Question: I'm injecting some jQuery to make the Alt Text field required in WordPress upload thick box.
It intercepts the button click and checks if the field has been filled or not.
It works ok for the and tabs, but the tab needs a needs a "" when an upload finishes to alter the behavior of the button.

---
---
I was trying with 'setInterval', but don't know how to or it, but maybe someone is aware if a listener exists, or even how to make this code work because I suspect my logic here is fuzzy...
Here's the code, commented.
'''
add_action('admin_head-media-upload-popup','so_11149675_required_alt_text');
function so_11149675_required_alt_text()
{
// Detect current tab ("From Computer" == "type")
$tab = isset($_GET['tab']) ? $_GET['tab'] : "type";
// ( 'From Computer' or ( 'Gallery' and 'Library' ) )
$jquery = ('type' == $tab) ? 'var refreshUpload = setInterval(function(){$(".savesend input").each(checkAltTextPermanent);},500);' : '$(".savesend input").each(checkAltTextOnce);';
echo <<<HTML
<script language="javascript" type="text/javascript">
// var refreshUpload; /* testing */
// Function called by From Computer tab
// should run only once -> when the upload table and fields are created
function checkAltTextPermanent() {
// Create the required asterisk symbol
// setInterval creates a loop here
jQuery('.image_alt th label').each(function(i,e) {
jQuery('<span class="alignright"><abbr title="required" class="required">*</abbr></span>').prependTo(this);
});
// Alter button behavior
// Another loop in the alert box
jQuery(this).click(function(e) {
// clearInterval(refreshUpload);
var value = jQuery(this).parent().parent().parent().find('.image_alt input').val();
if('' != value)
return true;
alert ('Please fill the Alt text');
return false;
});
}
// Function called by Gallery and Library tabs
function checkAltTextOnce() {
jQuery(this).click(function(e) {
var value = jQuery(this).parent().parent().parent().find('.image_alt input').val();
if('' != value)
return true;
alert ('Please fill the Alt text');
return false;
});
}
jQuery(document).ready(function($) {
// Defined in PHP, calls checkAltTextOnce or checkAltTextPermanent
{$jquery}
// Used in Gallery and Libray tabs
$('.image_alt th label').each(function(i,e) {
$('<span class="alignright"><abbr title="required" class="required">*</abbr></span>').prependTo(this);
});
});
</script>
HTML;
}
'''
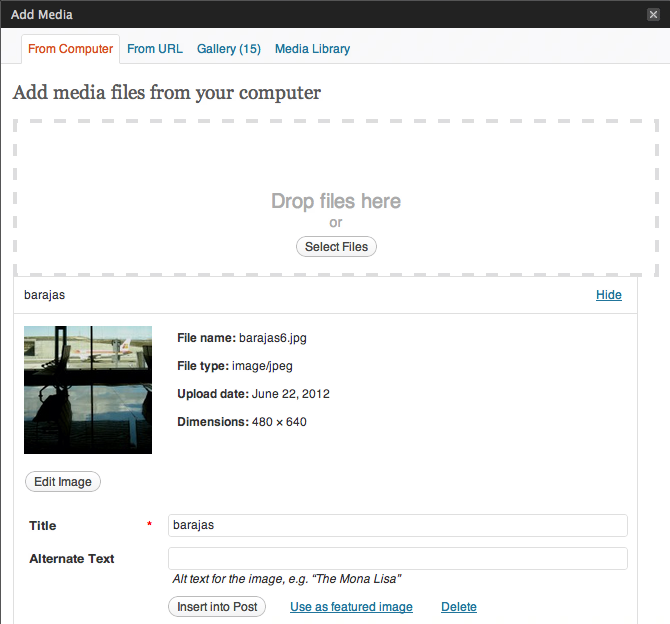
Answer: Try this:
'''
jQuery(".savesend input").live("click", validateAltText);
function validateAltText() {
var value = $(".image_alt input").val();
if (value)
return true;
alert('Please fill the Alt text');
return false;
}
'''